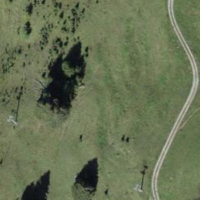
EUNIS habitat code: 24
Species observed at this site:
Rumex alpinus